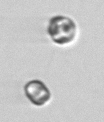
Label: Thalassiosira_sp_aff_mala